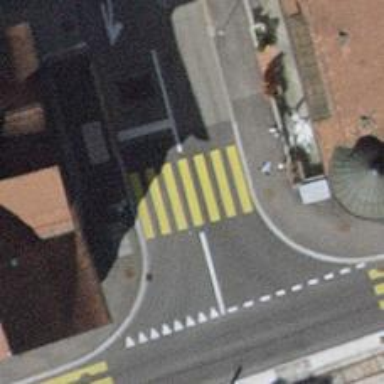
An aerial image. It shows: Marked crossing with zebra markings.